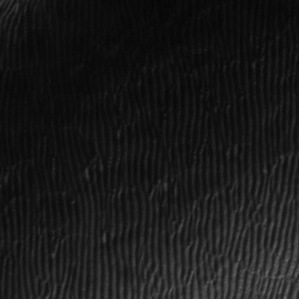
Label: frost